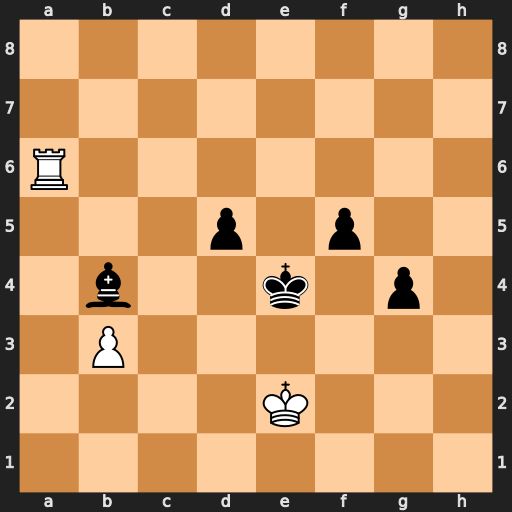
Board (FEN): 8/8/R7/3p1p2/1b2k1p1/1P6/4K3/8
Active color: w
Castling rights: -
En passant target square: -
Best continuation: Ra4 d4 Rxb4